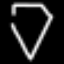
Label: diamond